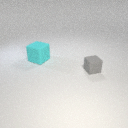
small gray rubber cube to the right of large cyan rubber cube